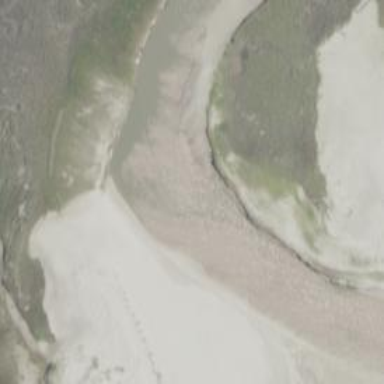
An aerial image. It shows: Tidal feature is present in the image.